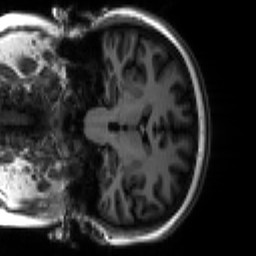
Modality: T1w
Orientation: coronal
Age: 18
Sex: female
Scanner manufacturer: siemens
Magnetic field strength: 3 T
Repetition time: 2.3 s
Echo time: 0.00266 s